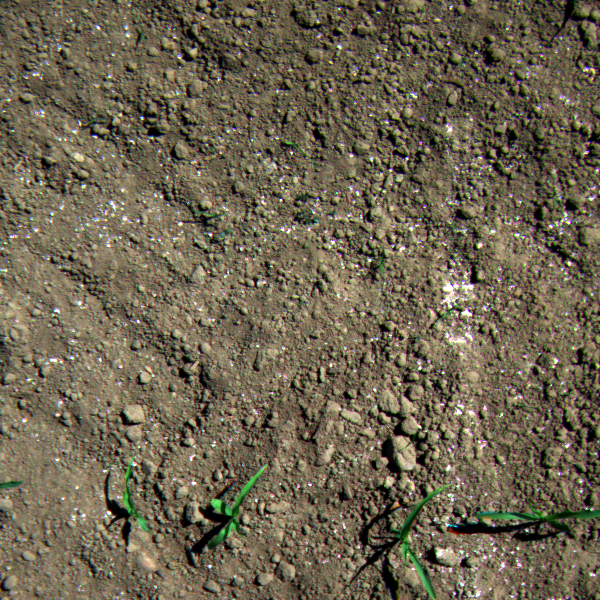
Acquisition date: 2023-05-30
Tile: 0321
Annotated plant instances:
label: maize
label: maize
label: maize
label: maize
label: maize
label: amaranth
label: barnyard_grass
label: barnyard_grass
label: amaranth
label: barnyard_grass
label: amaranth
label: weed_other
label: weed_other
label: barnyard_grass
label: barnyard_grass
label: barnyard_grass
label: weed_other
label: barnyard_grass